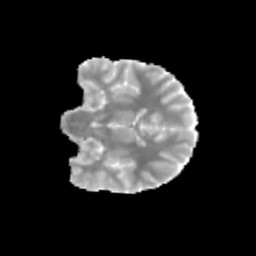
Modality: MD
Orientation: coronal
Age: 13
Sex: male
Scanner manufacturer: siemens
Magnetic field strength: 3 T
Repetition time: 3.8 s
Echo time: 0.07 s